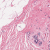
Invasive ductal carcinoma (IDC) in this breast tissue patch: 0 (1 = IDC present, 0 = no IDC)